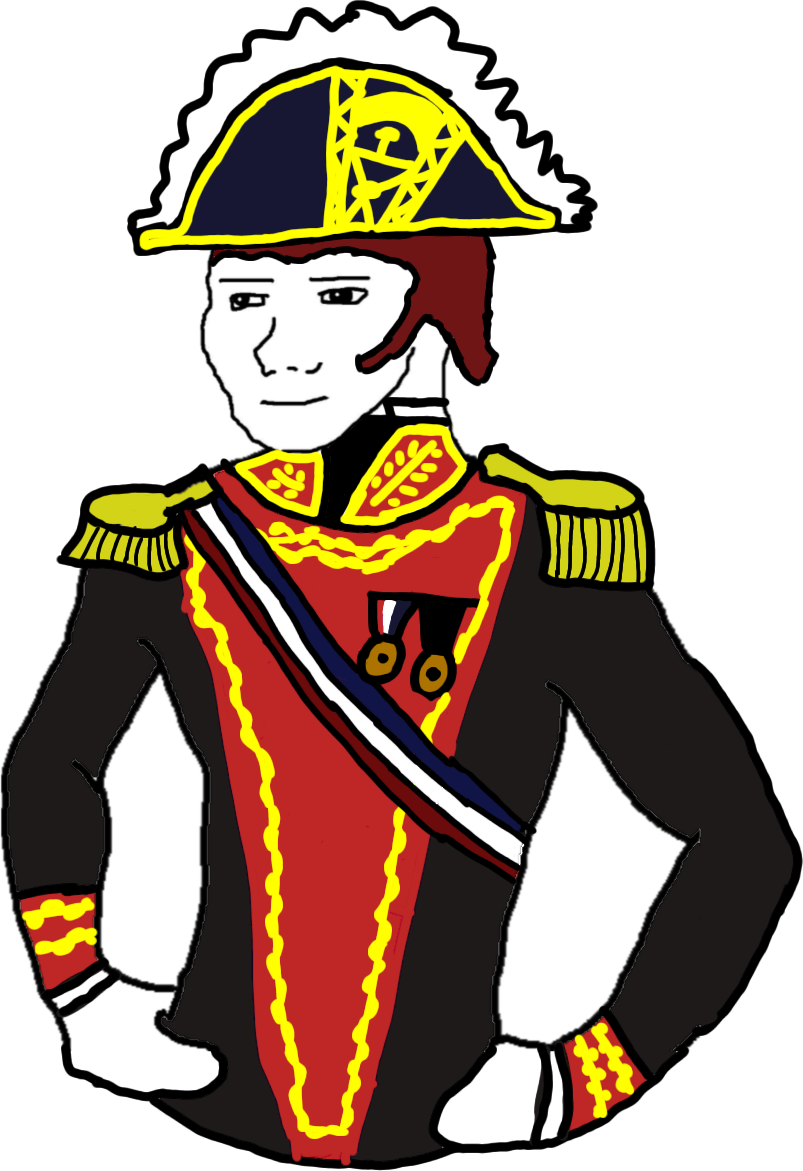
Label: 5_Bloomer